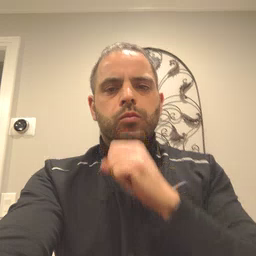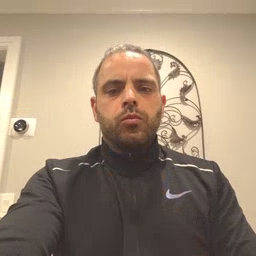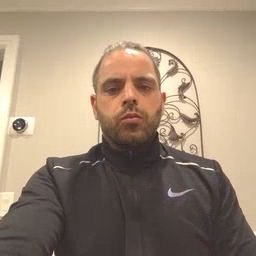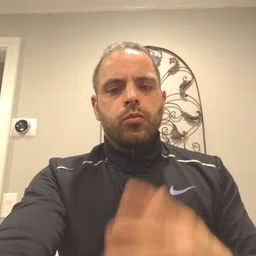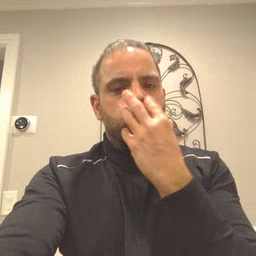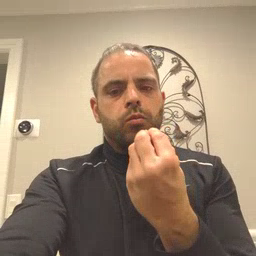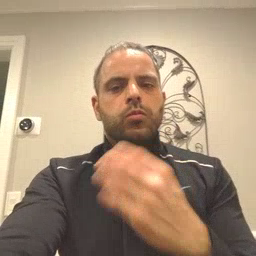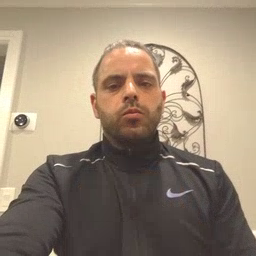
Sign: wolf